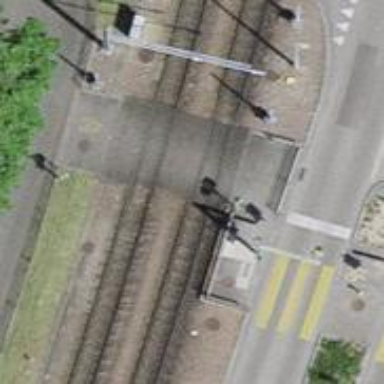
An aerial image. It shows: Crossing for the railway.